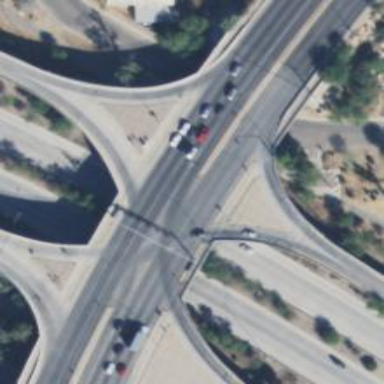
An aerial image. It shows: Trunk link highway bridge.